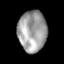
Tissue: lung
Cell type: Epithelial cells
Senescence score: 0.1799
Nuclear area (px): 1149
Mean DAPI intensity: 159.513